Interaction volume radius: 5 \u00c5
Interaction volume height: 10 \u00c5
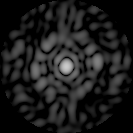
Disorder parameter: 0.8477